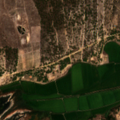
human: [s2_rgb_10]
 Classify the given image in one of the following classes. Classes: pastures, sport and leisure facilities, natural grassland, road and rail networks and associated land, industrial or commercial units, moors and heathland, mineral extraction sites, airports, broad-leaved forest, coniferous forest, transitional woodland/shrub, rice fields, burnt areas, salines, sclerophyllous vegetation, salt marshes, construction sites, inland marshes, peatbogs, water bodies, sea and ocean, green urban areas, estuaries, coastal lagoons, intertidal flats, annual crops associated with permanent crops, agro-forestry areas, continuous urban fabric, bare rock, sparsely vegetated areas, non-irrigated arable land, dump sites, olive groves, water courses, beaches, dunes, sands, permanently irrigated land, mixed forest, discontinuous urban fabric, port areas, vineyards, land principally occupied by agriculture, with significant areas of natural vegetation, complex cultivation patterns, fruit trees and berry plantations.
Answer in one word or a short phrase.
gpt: rice fields, complex cultivation patterns, transitional woodland/shrub, coastal lagoons